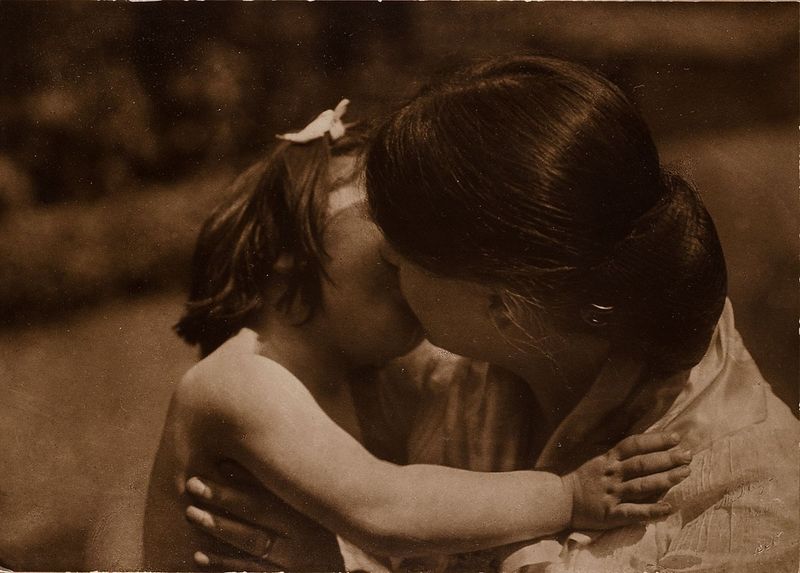
Titel: Mutter ihr Kind küssend
Künstler: Minya Diez-Dührkoop
Standort: Hamburg
Institution: Museum für Kunst und Gewerbe Hamburg
Schlagwörter: braun, kind, mutter, kuss, papier, foto, fotografie, photographie, doppelbildnis, doppelportrait, photo, karton, lichtbild, bildwerke, angewandte und bildende kunst, hessische systematik, porträtfotografie, porträtphotographie, pigmentdruck, doppelporträt, sich küssen